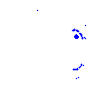
Particle: pion